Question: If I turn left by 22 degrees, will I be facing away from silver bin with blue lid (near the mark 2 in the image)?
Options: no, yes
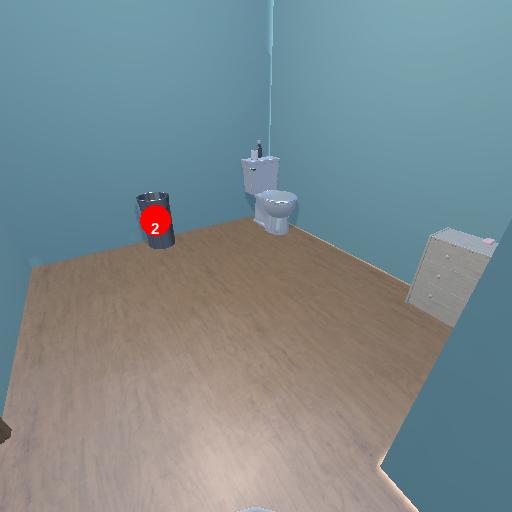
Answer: no